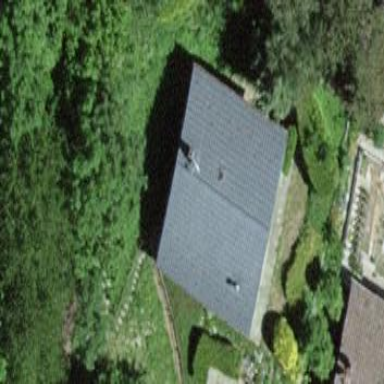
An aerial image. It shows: Simple and straightforward house.